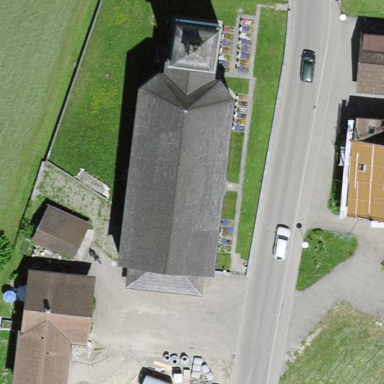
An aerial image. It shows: Cemetery.